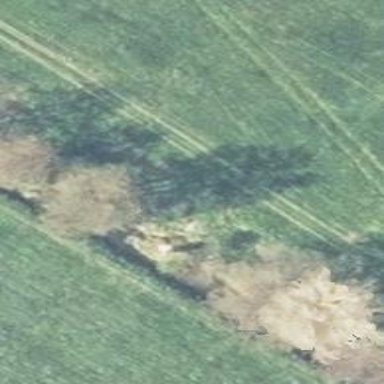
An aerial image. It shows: Row of deciduous broadleaved trees.